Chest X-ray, AP view. Patient: 60 years old, sex M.
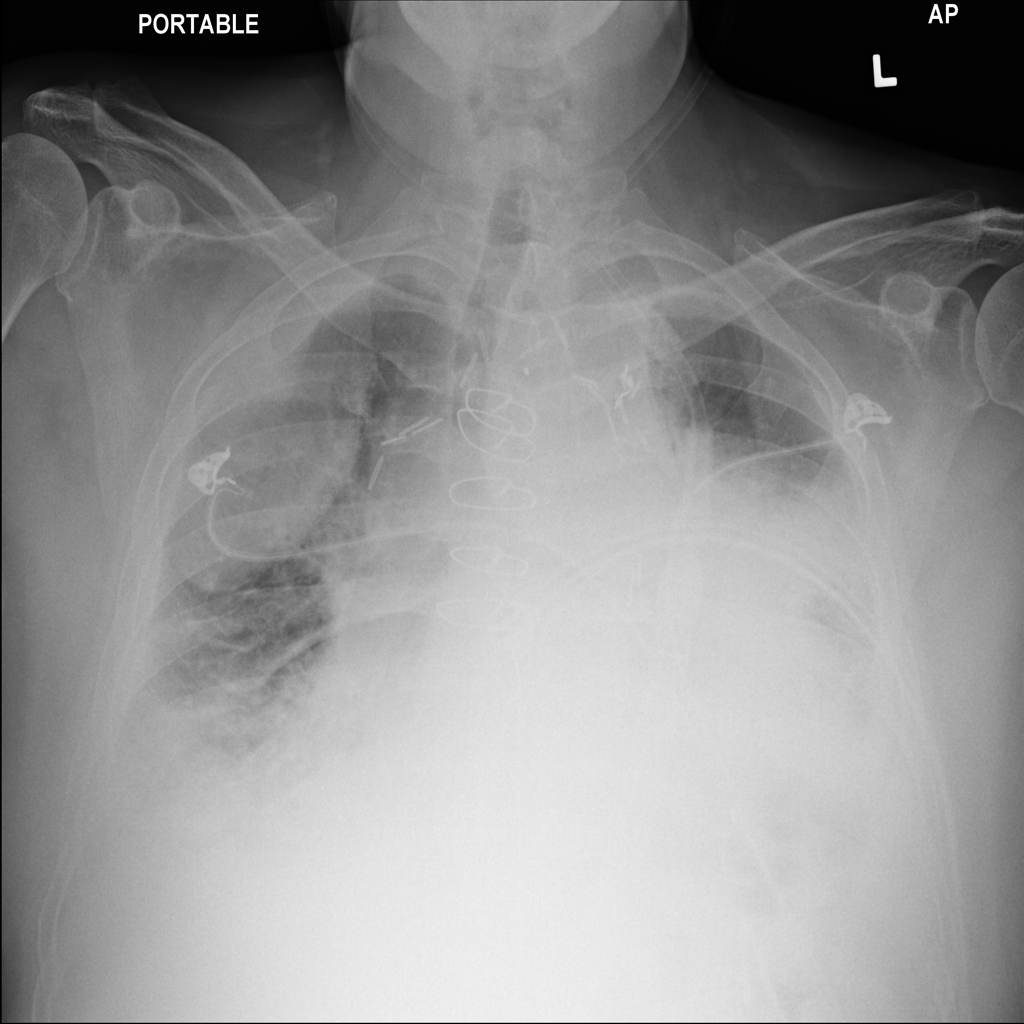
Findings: Infiltration, Pleural_Thickening